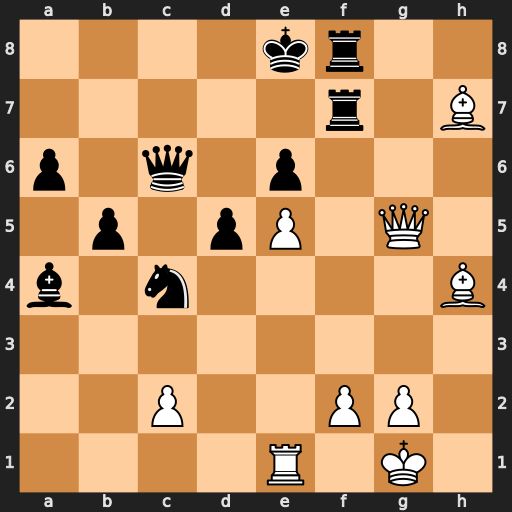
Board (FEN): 4kr2/5r1B/p1q1p3/1p1pP1Q1/b1n4B/8/2P2PP1/4R1K1
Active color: w
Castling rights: -
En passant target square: -
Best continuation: Qd8#